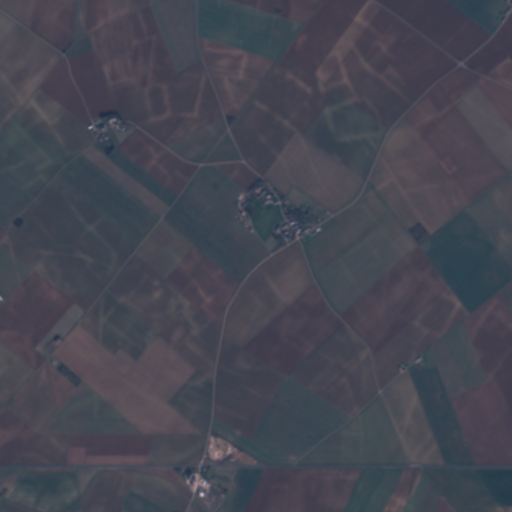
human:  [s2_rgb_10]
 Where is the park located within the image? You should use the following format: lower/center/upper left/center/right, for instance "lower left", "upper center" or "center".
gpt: The park is located in the center of the image.
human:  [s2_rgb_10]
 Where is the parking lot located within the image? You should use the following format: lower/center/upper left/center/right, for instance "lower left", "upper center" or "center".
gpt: The parking lot is located in the lower right of the image.
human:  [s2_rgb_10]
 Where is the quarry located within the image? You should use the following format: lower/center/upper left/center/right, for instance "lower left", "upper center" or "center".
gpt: The quarry is located in the lower center of the image.
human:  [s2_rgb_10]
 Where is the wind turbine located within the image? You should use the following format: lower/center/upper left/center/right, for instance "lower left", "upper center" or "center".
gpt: The wind turbine is located in the center left of the image.
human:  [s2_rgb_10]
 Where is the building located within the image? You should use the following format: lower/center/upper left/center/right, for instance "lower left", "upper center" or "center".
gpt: There is no building in the image.